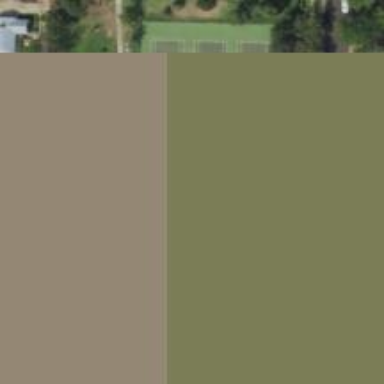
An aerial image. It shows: Tennis court in leisure pitch.